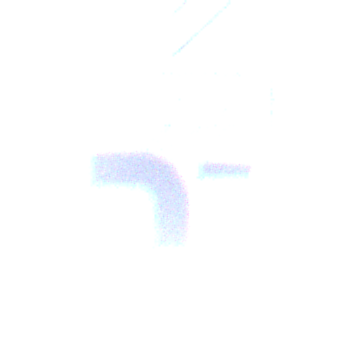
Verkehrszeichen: VerlaufVorfahrtsstrasse6
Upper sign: Vorfahrtsstrasse
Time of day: SunriseSunset
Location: Outdoor (Nature)
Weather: Clear
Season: NotSpecified
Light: Natural